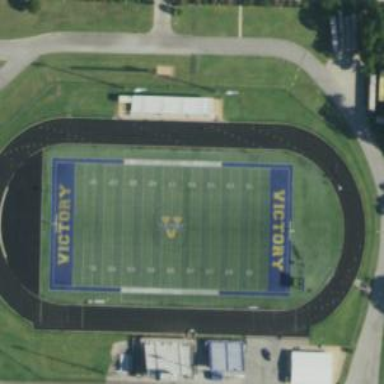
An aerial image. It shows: American football pitch.